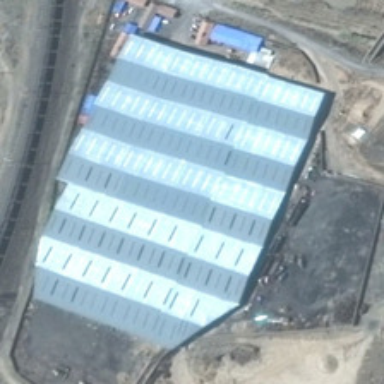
A large building is near a road .